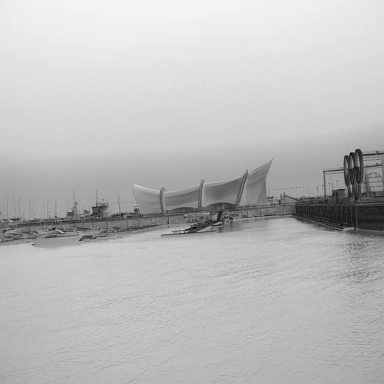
There are ten objects shown in the infrared image, including nine container_ships, and a canoe.